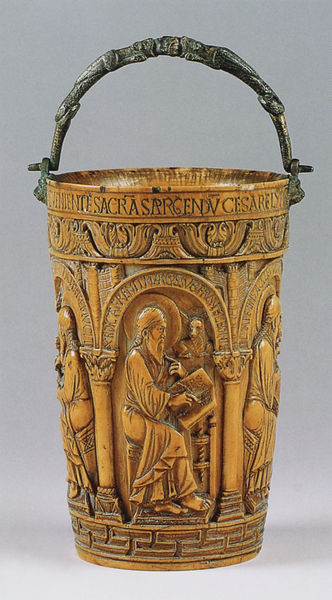
Titel: Elfenbeinsitula des Erzbischofs Gotfredus
Institution: Mailand, Domschatz
Schlagwörter: mann, sitzen, orange, säule, säulen, ornament, henkel, relief, bein, bogen, korb, metall, bronze, bögen, becher, gefäß, messing, buch, gravur, stift, schnitzerei, nimbus, gelehrter, löwe, schreiber, eimer, metal, geschnitzt, elfenbein, mäander, latein, guß, markus, gefäs, evangelist, bronce, sitzen evangelist markus